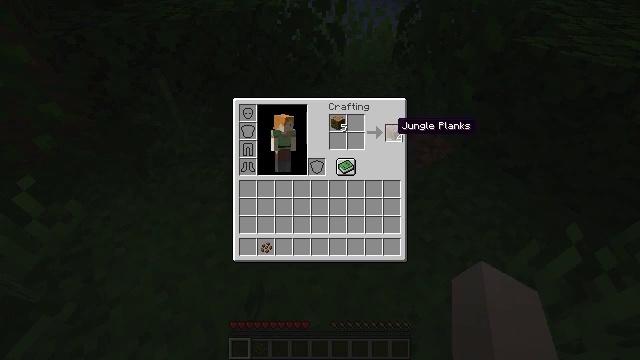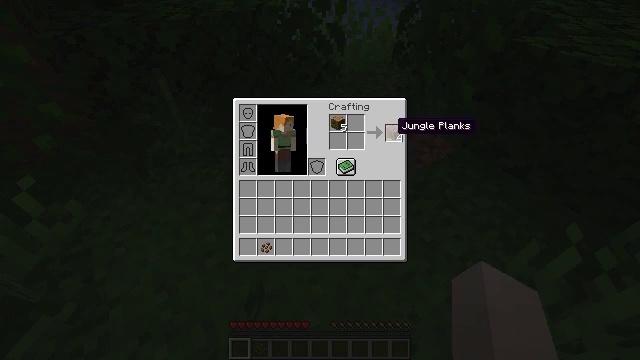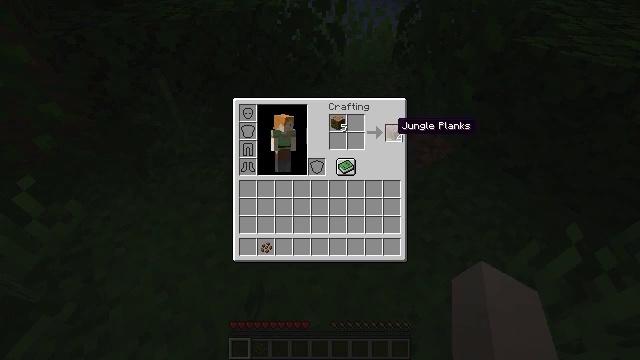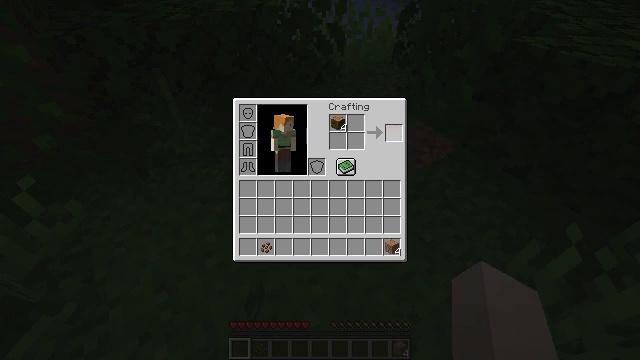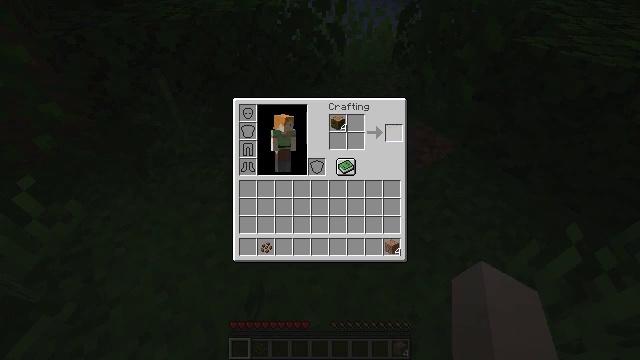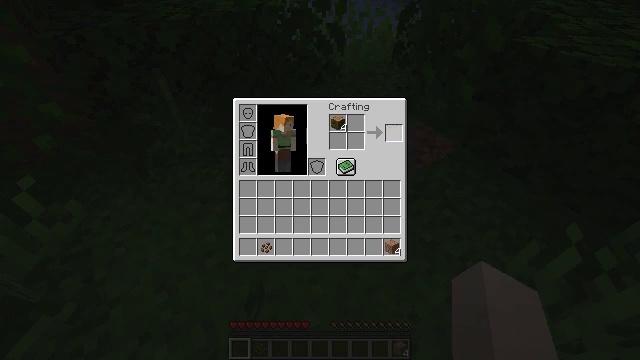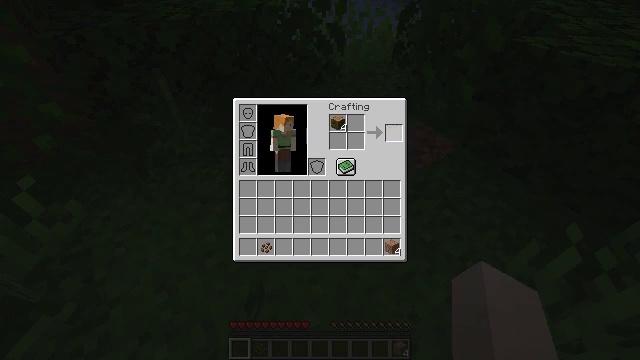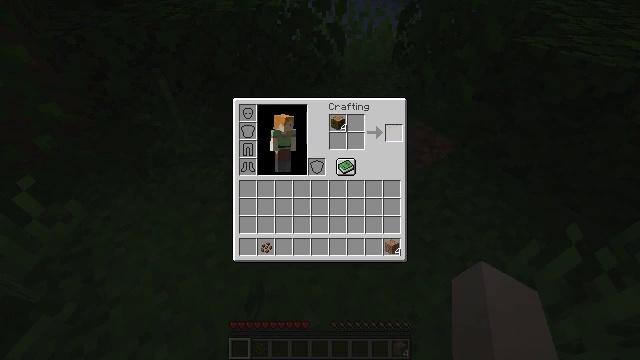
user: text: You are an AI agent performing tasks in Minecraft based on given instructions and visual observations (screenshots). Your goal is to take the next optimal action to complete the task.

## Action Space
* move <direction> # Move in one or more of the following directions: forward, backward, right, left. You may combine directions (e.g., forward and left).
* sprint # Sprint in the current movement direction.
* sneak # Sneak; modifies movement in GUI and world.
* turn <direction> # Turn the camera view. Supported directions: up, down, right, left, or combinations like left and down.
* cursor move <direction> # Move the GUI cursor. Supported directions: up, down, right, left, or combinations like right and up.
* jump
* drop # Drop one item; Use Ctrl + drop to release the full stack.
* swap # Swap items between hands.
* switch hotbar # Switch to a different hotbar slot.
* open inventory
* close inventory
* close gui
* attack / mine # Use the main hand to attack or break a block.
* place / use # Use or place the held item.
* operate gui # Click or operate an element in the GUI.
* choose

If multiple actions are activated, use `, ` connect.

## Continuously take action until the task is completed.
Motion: motion action
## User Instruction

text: Obtain jungle planks by crafting jungle logs.
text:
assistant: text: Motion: no_op
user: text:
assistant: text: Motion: sneak
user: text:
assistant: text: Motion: sneak, operate gui
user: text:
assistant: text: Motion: sneak, operate gui
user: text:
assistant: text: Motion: sneak, operate gui
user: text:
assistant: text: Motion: sneak
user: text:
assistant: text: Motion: sneak
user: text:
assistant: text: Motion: sneak